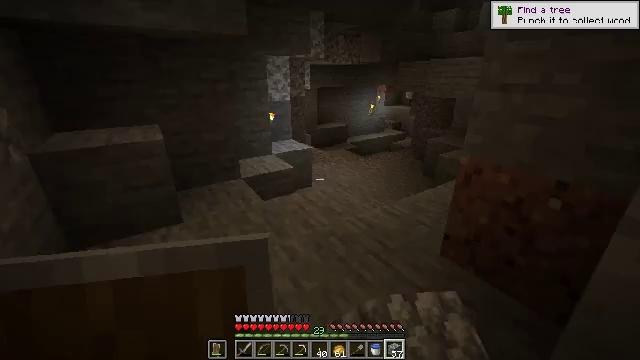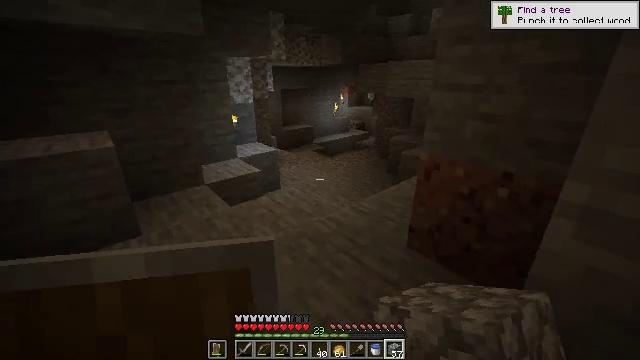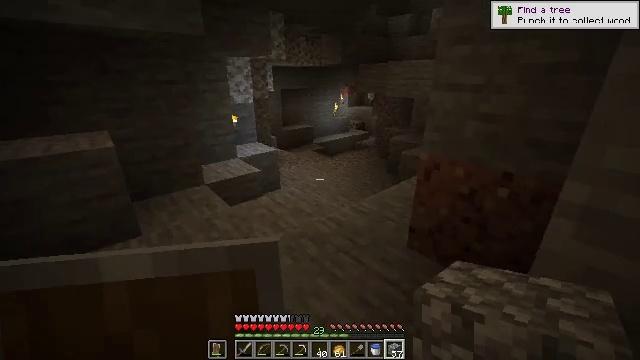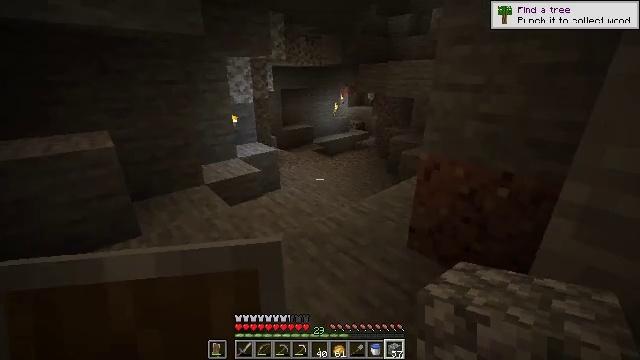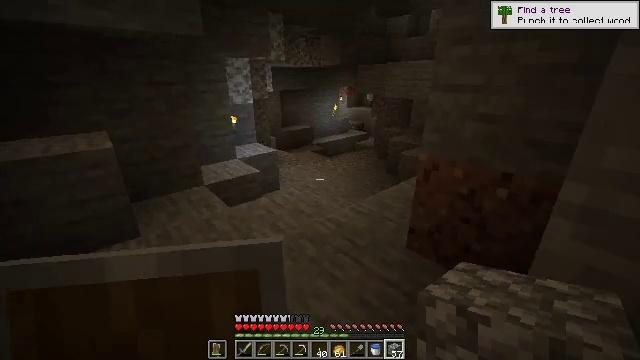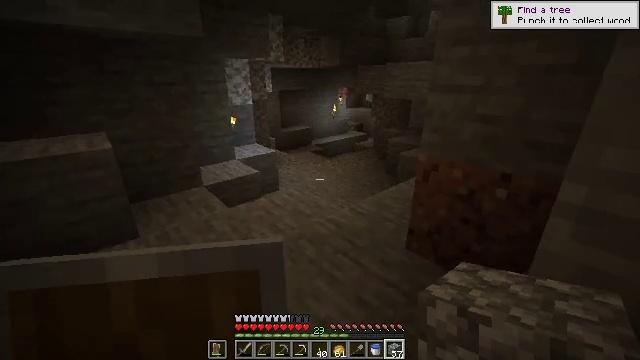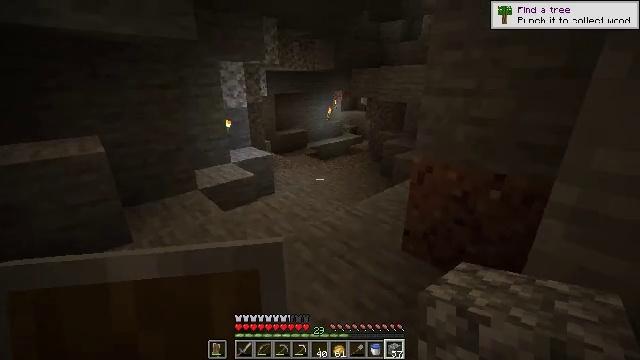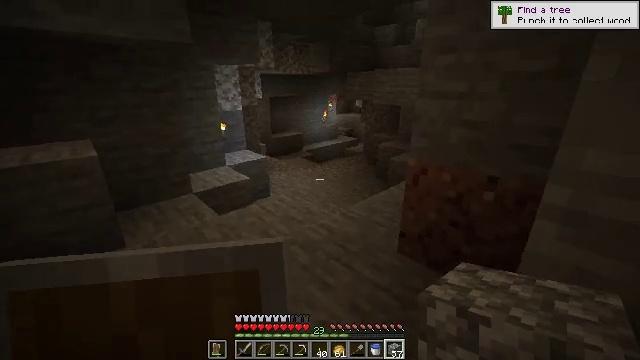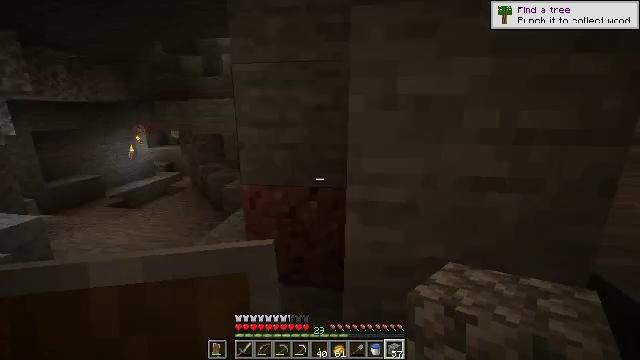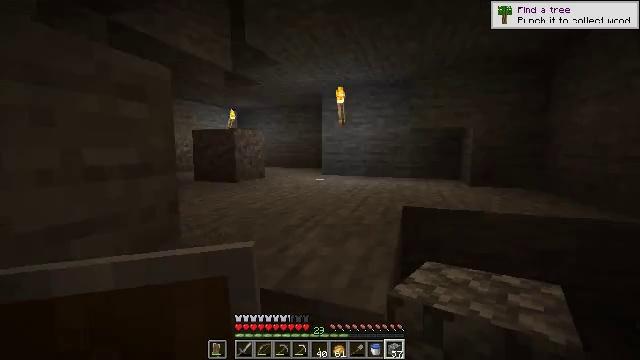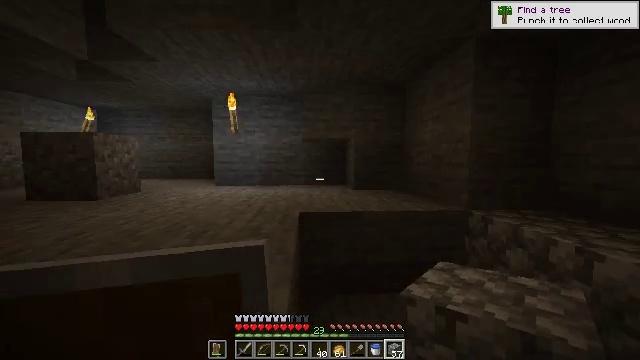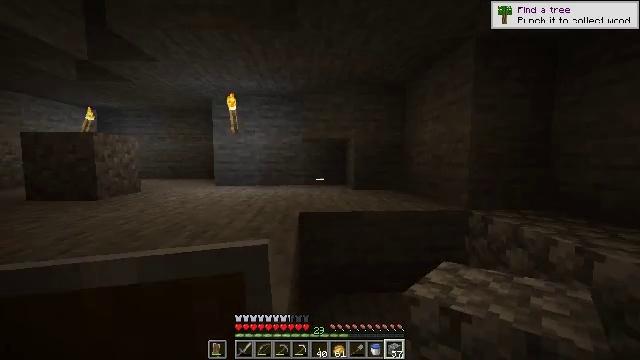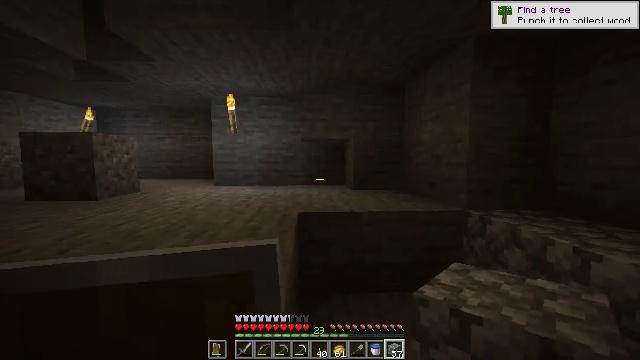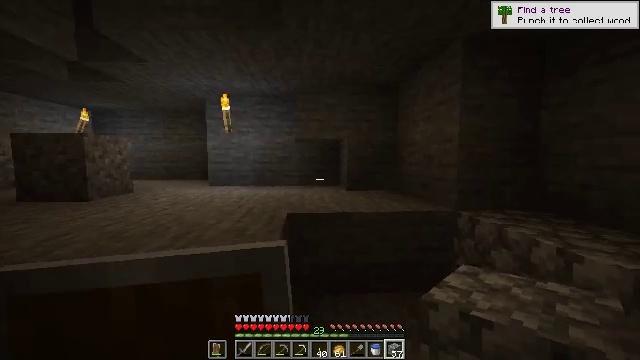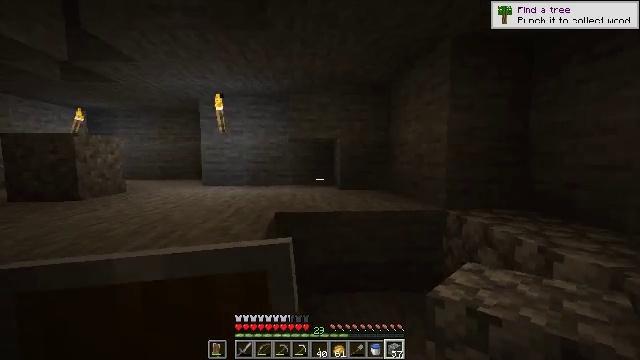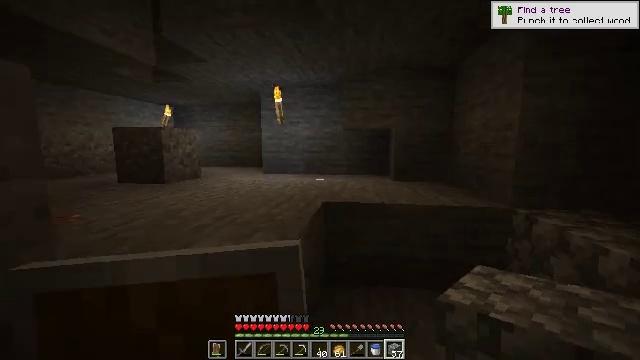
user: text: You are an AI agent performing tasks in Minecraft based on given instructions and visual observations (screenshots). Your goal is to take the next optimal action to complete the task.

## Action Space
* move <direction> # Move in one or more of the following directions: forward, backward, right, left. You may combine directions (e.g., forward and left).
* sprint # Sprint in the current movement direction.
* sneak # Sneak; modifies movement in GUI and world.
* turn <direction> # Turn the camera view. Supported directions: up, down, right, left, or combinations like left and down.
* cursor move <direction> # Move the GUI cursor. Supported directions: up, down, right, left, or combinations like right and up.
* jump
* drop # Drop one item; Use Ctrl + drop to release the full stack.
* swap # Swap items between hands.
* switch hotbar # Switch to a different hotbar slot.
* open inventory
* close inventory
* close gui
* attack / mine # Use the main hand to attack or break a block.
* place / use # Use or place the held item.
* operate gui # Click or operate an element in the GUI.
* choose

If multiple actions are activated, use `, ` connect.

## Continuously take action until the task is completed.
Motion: motion action
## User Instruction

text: Gather sugar cane for crafting.
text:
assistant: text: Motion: turn right
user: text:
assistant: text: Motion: no_op
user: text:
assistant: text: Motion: no_op
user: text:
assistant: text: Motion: no_op
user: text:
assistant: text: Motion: no_op
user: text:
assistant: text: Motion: turn right
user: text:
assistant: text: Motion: turn right
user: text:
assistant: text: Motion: turn right and up
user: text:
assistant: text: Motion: turn right and up
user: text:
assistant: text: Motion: turn right and up
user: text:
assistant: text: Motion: no_op
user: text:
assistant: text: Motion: move right
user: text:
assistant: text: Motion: move right
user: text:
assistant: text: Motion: move right
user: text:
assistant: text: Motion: move right, turn left and down
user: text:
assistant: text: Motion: move right, turn left and down
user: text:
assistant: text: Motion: turn left
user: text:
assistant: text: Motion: turn left and down
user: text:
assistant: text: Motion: turn left and down
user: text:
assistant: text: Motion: turn left
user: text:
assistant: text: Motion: move forward, turn left
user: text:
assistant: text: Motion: move forward, turn left
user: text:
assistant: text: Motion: move forward and move left, turn left
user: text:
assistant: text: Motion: move forward and move left
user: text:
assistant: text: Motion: move forward and move left
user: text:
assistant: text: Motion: move forward
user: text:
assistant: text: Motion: move forward, sprint
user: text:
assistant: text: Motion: move forward, sprint, turn right and up
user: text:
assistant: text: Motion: move forward, sprint
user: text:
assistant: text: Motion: move forward